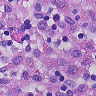
Metastatic tissue present: no